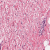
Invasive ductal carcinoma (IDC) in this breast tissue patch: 0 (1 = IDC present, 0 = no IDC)